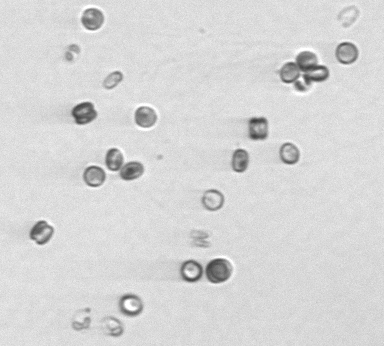
Label: Thalassiosira_sp_aff_mala